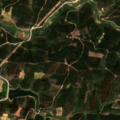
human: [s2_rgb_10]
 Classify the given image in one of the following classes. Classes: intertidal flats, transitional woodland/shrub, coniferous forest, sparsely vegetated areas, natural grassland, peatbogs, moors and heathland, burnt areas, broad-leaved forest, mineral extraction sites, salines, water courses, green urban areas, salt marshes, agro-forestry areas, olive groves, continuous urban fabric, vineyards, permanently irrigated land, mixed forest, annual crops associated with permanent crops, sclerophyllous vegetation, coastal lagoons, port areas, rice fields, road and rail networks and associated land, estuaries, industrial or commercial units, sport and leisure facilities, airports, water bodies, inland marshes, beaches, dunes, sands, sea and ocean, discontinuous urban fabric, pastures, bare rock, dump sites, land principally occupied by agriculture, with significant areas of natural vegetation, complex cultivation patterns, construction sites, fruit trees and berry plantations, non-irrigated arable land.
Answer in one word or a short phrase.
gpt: broad-leaved forest, transitional woodland/shrub